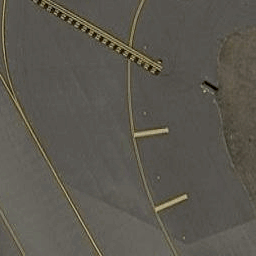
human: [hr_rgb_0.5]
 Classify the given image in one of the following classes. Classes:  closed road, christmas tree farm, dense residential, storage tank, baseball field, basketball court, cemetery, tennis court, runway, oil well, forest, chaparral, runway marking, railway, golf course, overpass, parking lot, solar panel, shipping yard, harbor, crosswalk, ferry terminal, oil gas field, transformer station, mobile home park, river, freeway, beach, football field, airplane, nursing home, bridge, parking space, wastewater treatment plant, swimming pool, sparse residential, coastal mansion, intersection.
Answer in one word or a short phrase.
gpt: runway marking